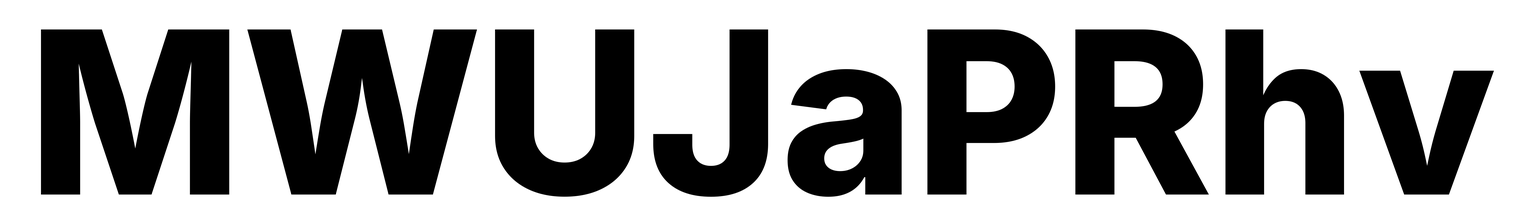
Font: Inter_ExtraBold